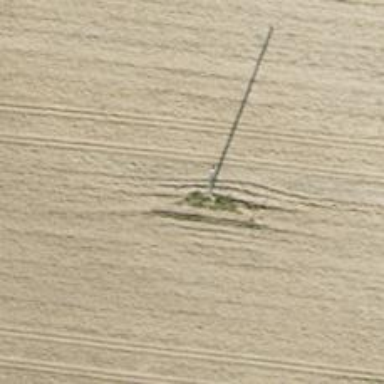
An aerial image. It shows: Power pole.